Question: I love Eclipse Dark Theme for Java projects. However, Scala projects are almost unreadable:

What can I do to fix this? Are there specialized Dark Themes for Scala projects?
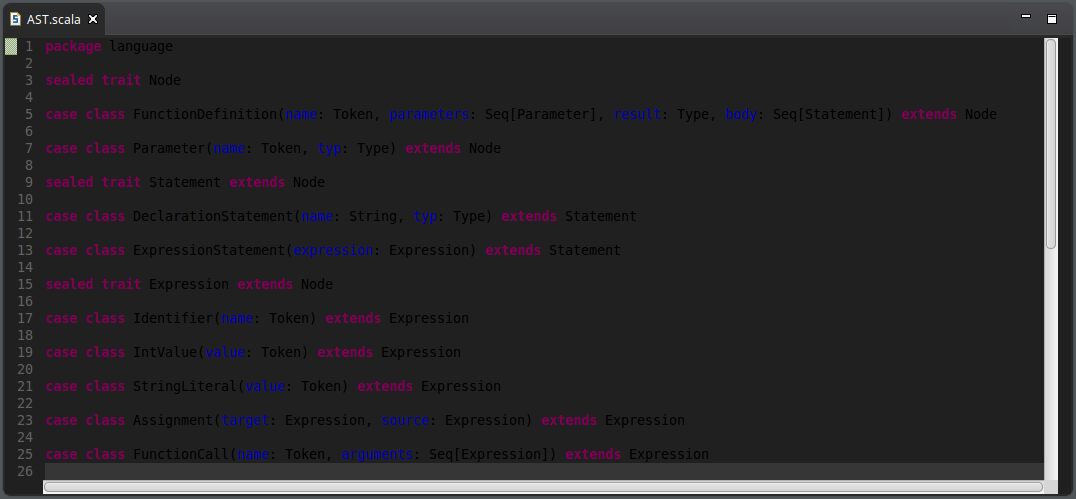
Answer: Because Scala has additional color settings, you need to use a theme designed for it, or be willing to tweak a lot of colors.
Choose from: <URL>